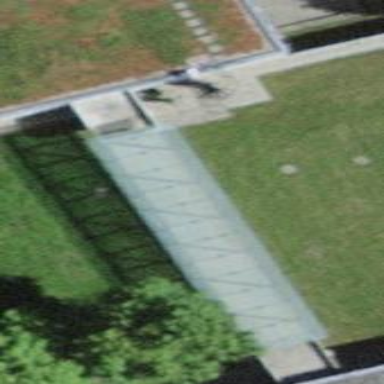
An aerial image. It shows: View of roof of building.